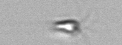
Label: Calciopappus